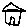
Label: house